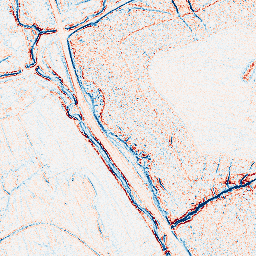
Category: edge_preserving
Decomposition family: bilateral
Decomposition parameters: d: 5
sigma_color: 100
sigma_space: 25
Upsampling method: quartic
Upsampling parameters: scale: 4
Upsampling scale: 4